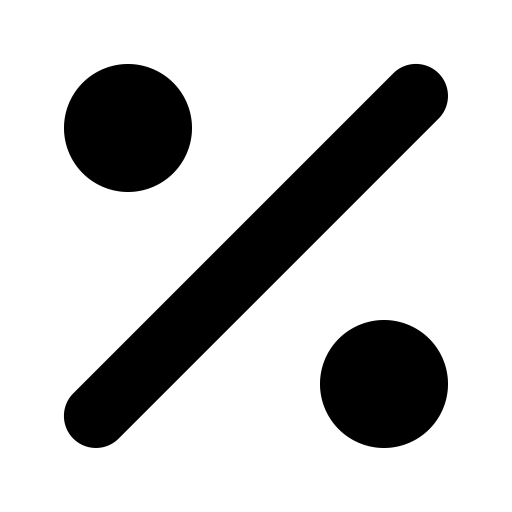
Tags: icon, FontAwesome, fa-icon, solid, percent